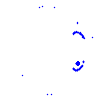
Particle: kaon